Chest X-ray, PA view. Patient: 22 years old, sex M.
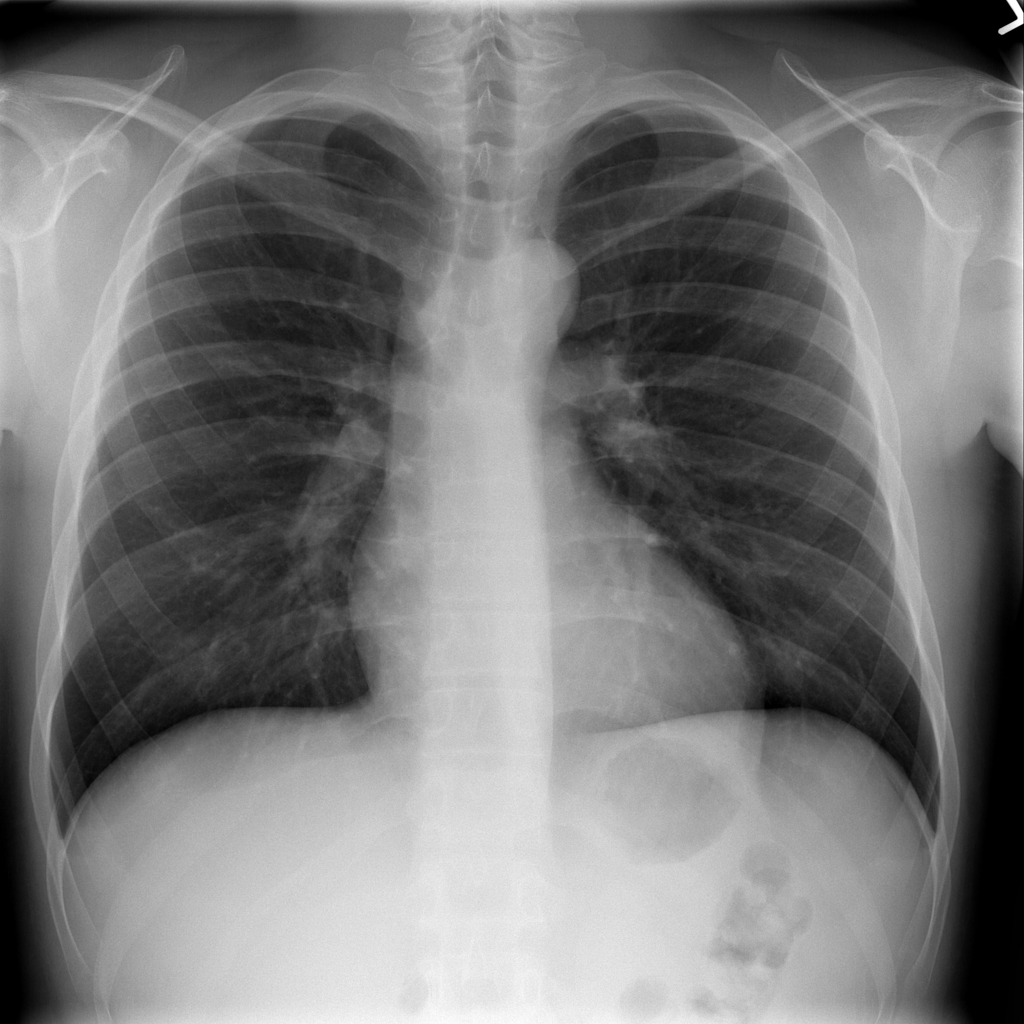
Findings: Infiltration